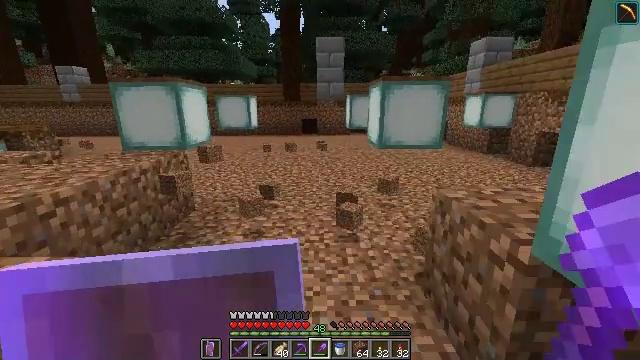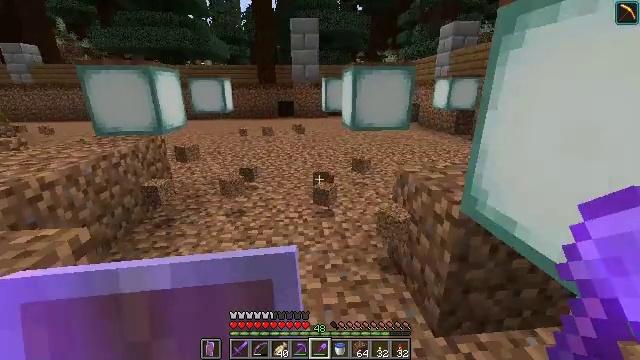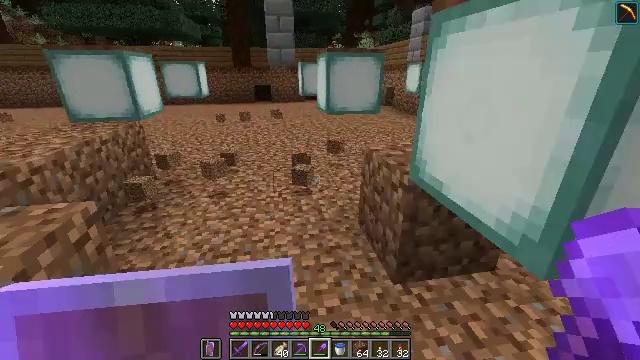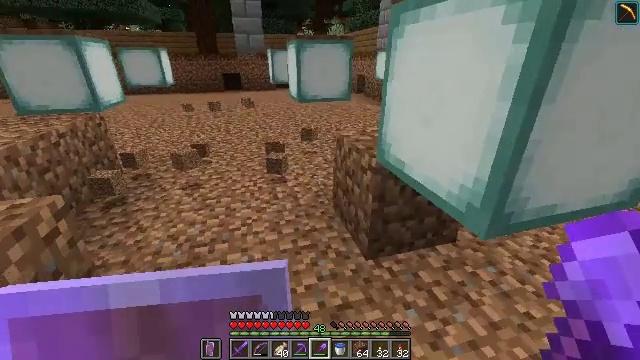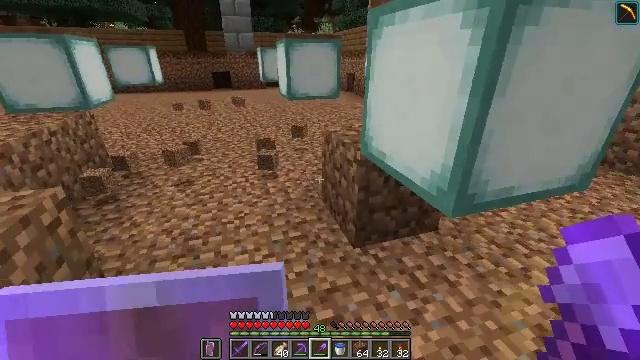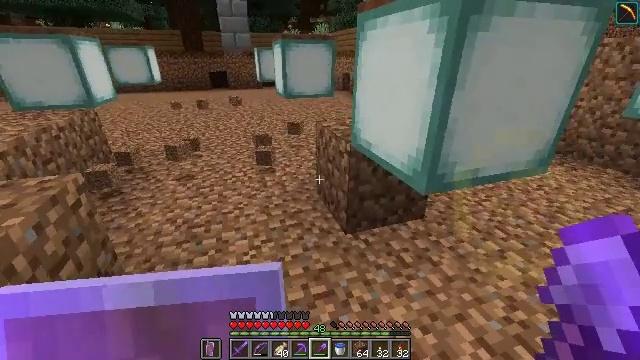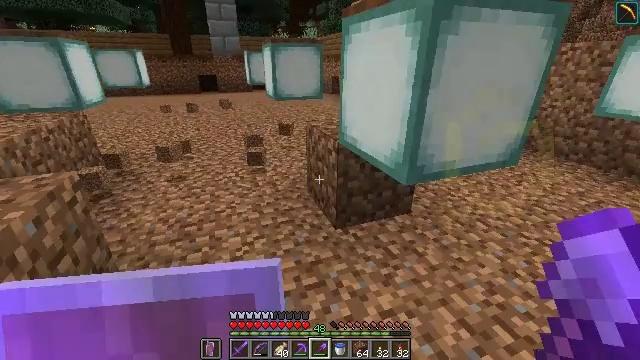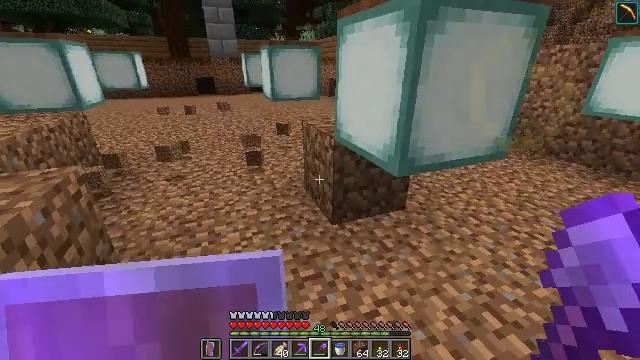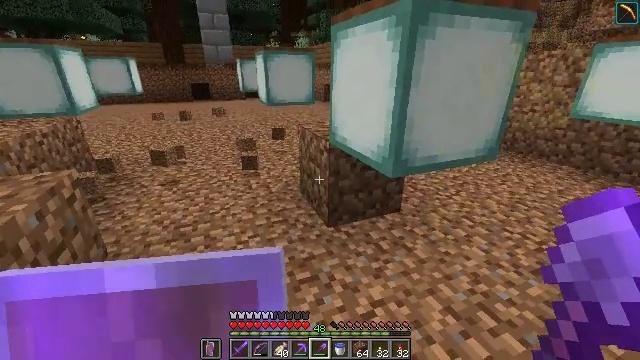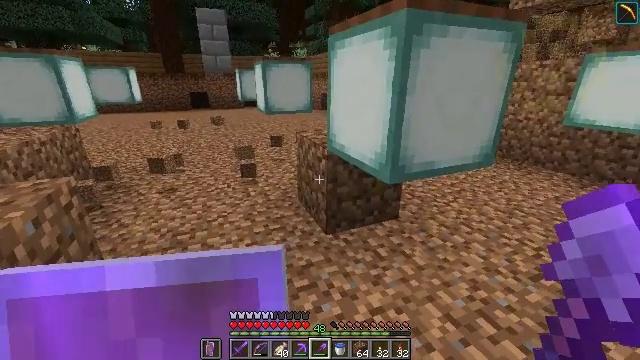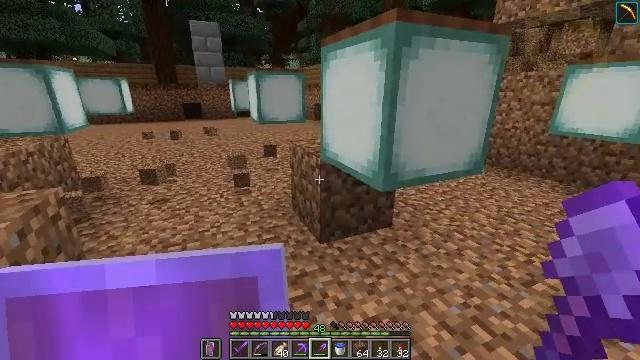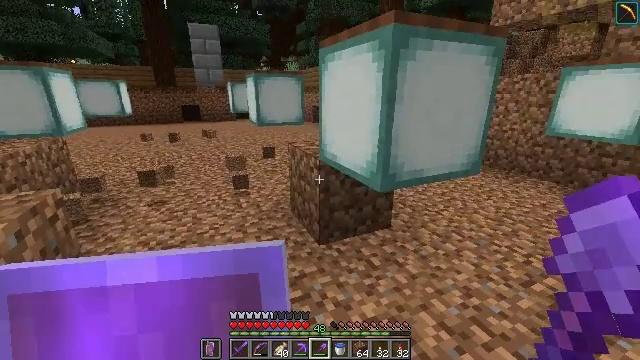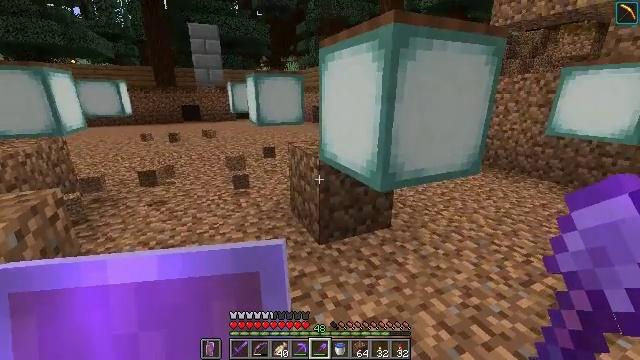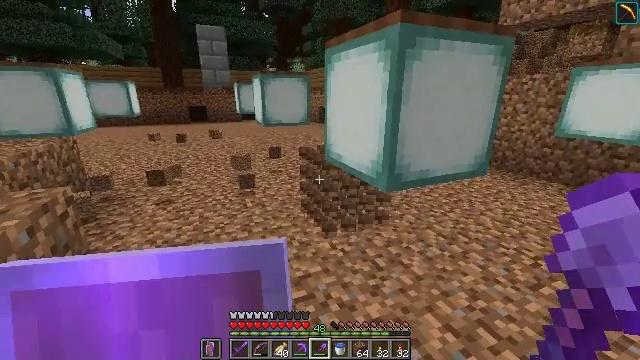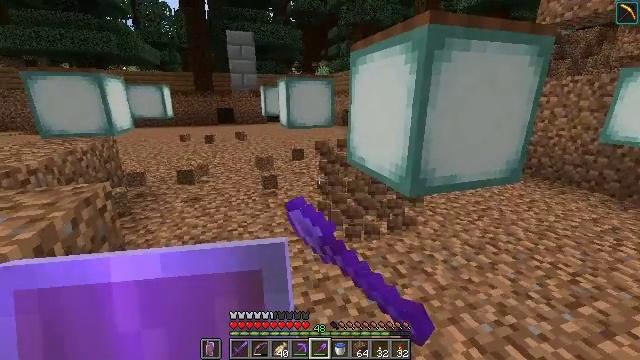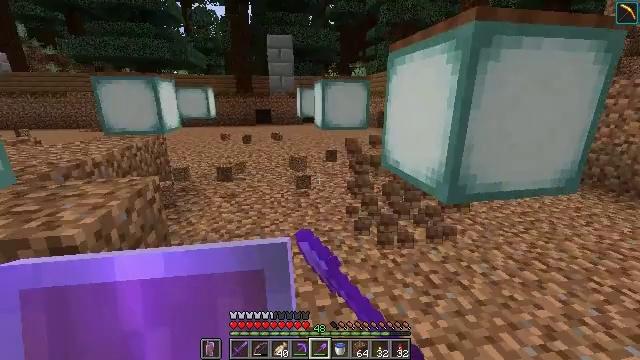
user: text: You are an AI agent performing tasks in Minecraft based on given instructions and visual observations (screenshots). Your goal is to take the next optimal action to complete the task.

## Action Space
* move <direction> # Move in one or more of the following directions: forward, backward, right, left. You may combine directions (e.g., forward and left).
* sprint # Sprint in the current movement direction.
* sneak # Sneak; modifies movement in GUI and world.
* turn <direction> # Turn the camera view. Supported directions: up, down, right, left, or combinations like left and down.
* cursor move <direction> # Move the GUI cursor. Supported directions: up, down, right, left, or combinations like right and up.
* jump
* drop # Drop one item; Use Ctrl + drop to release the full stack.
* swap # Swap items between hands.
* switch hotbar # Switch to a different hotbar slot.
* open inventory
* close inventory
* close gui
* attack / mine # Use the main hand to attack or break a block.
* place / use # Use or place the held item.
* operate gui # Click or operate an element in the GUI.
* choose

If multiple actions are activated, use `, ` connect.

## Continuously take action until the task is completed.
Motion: motion action
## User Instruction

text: Attack the ground to gather dirt.
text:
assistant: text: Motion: move back, turn right and down
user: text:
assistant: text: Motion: move back, turn right and down
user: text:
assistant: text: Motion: move back, turn right and down
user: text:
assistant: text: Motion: move back, turn right
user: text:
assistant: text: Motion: no_op
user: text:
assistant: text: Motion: turn right
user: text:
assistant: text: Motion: no_op
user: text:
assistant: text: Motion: turn right and up
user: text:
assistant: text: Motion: turn up
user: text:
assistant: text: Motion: turn right and up
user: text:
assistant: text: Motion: no_op
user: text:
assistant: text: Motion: no_op
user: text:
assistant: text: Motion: turn left, attack / mine
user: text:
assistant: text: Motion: turn left, attack / mine
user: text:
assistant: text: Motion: turn left
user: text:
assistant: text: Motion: turn left
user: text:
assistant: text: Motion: turn left
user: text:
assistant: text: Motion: turn left
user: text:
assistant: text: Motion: turn left
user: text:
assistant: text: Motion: turn left
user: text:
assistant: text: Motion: turn left
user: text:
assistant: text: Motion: turn left
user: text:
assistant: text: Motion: no_op
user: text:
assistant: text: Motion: no_op
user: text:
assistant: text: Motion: no_op
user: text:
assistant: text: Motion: no_op
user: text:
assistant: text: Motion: move forward, attack / mine
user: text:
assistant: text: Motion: move forward, attack / mine
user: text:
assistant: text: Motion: move forward, turn right and up, attack / mine
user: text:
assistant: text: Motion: move forward, turn right and up, attack / mine